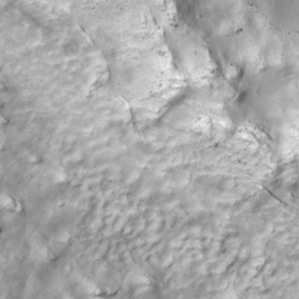
Label: non_frost